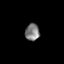
Tissue: lung
Cell type: Epithelial cells
Senescence score: 0.2009
Nuclear area (px): 239
Mean DAPI intensity: 125.565